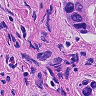
Metastatic tissue present: yes